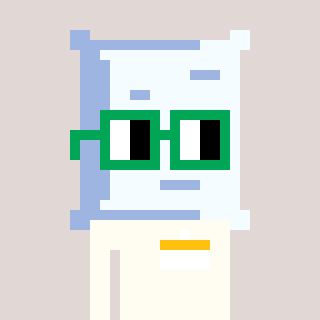
a pixel art character with square green glasses, a pillow-shaped head and a grayscale-colored body on a warm background